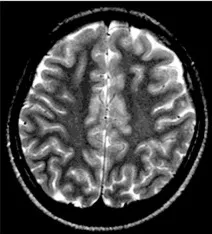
Neuroimaging and electroencephalography of the patient. (A) T2-weighted MR imaging at age 12 years and 5 months, during the first hospitalization.
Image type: radiology (mri)